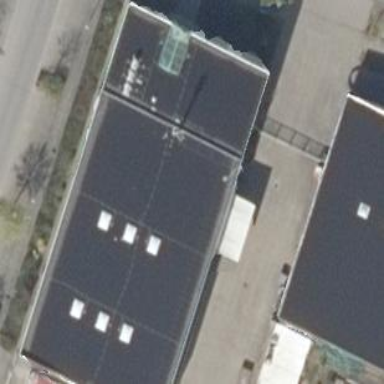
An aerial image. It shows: Industrial building.